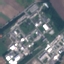
Land use / land cover: Industrial